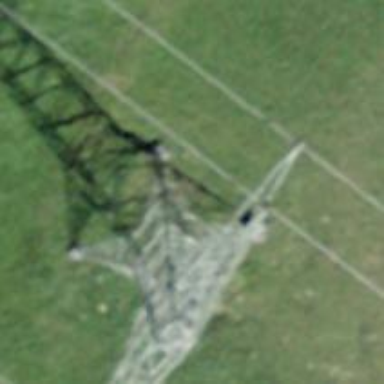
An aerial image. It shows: Power tower.